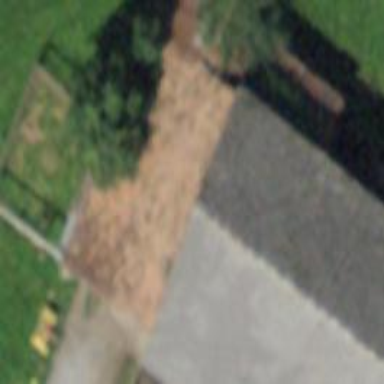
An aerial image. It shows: Rural barn.